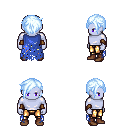
a pixel art fantasy rpg character, male body template, dark elf, purple skin, blue tattered cape, gold greaves, white cyan pixie cut hairstyle, cloth bracers, brown shoes, four views (front, back, left, right), 2x2 character sprite sheet, small pixel art, hard edges, no anti-aliasing